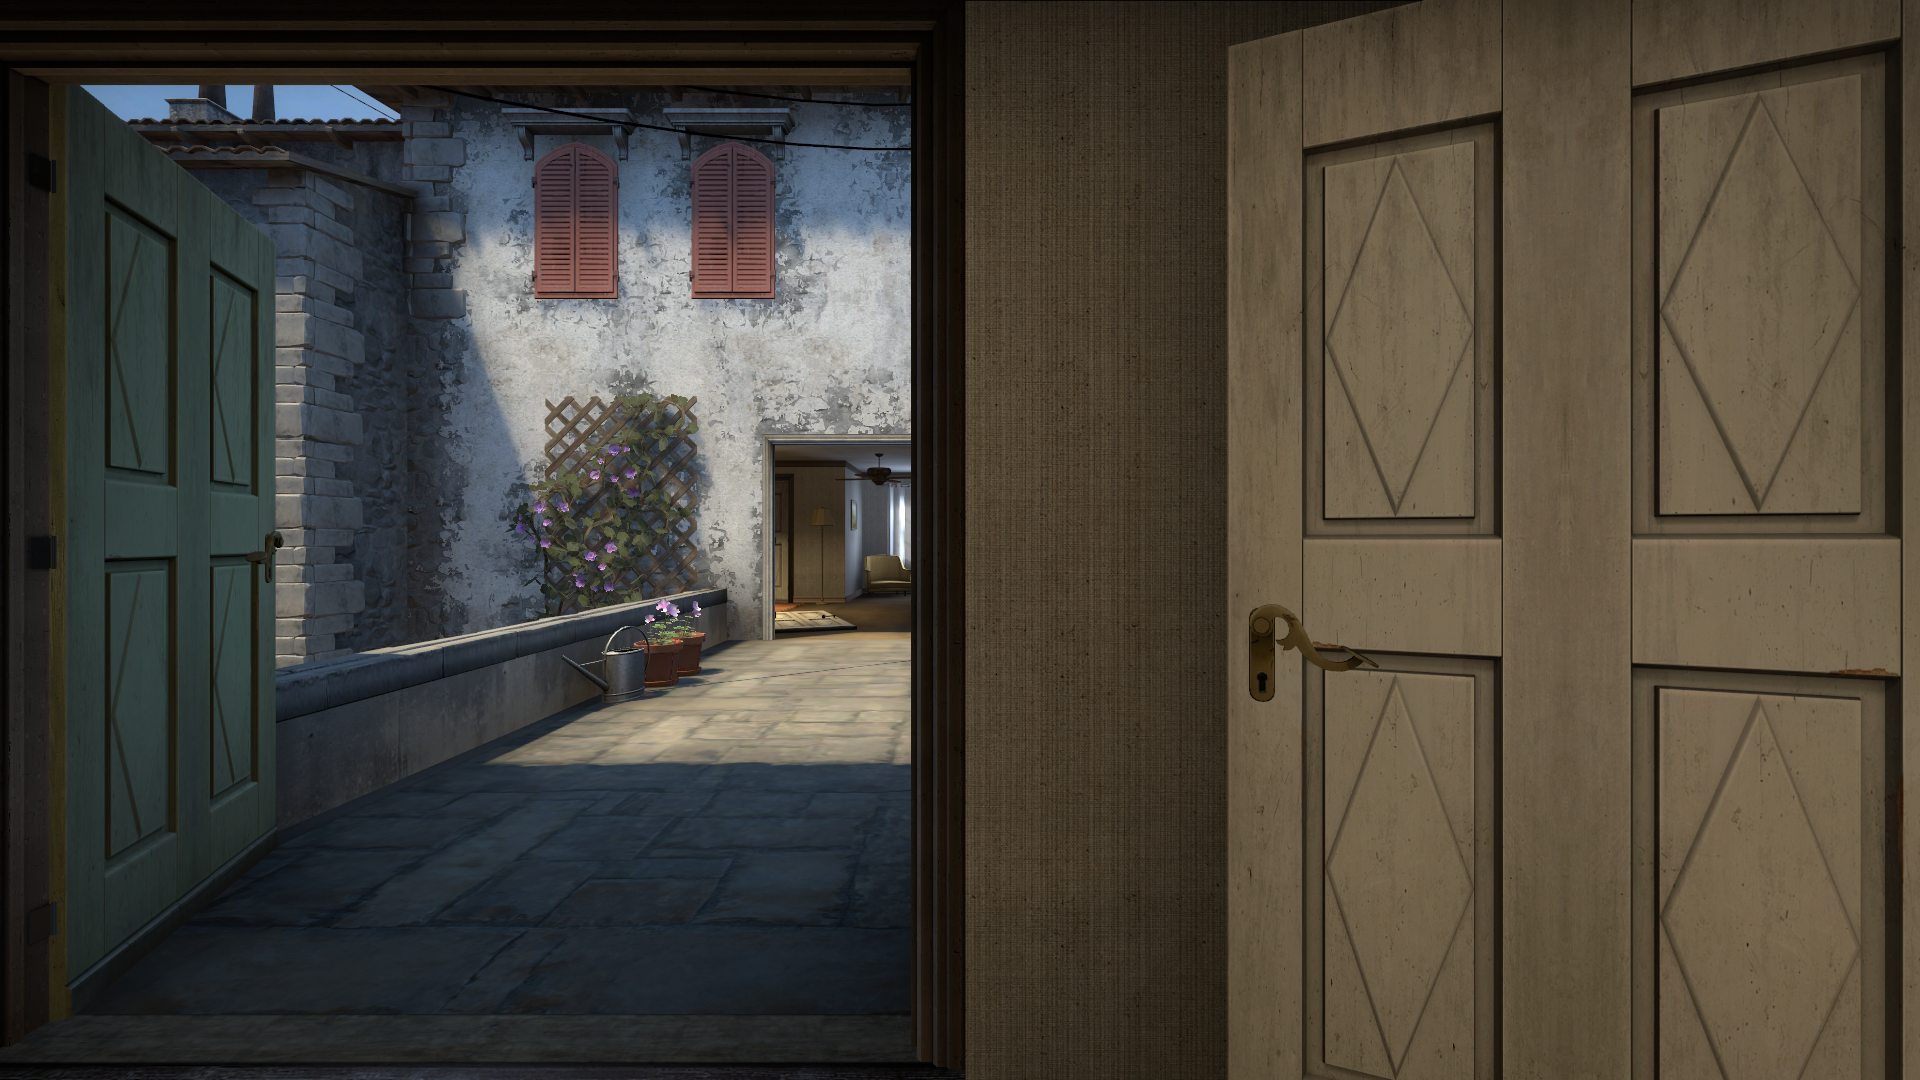
Map: de_inferno